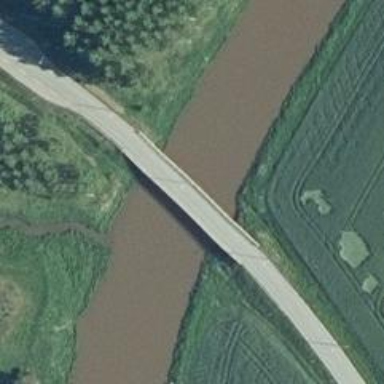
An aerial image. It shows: Tertiary road on asphalt surface on bridge.